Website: home-depot
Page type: address-validator
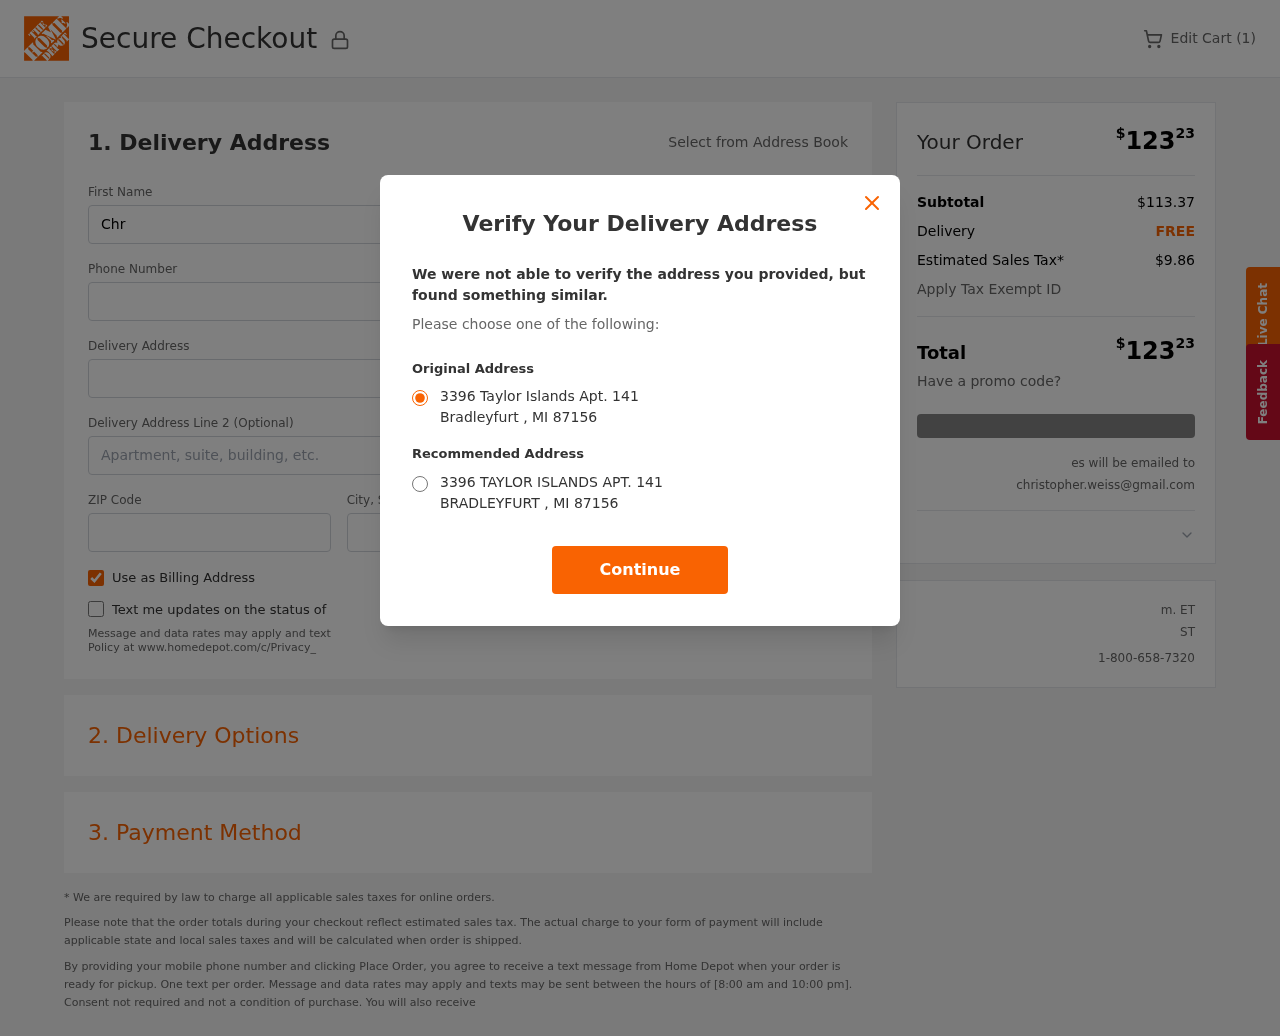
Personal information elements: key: PII_CITY
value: Bradleyfurt
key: PII_EMAIL
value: christopher.weiss@gmail.com
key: PII_POSTCODE
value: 87156
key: PII_STATE_ABBR
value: MI
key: PII_STREET
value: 3396 Taylor Islands Apt. 141
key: PII_FIRSTNAME
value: Christopher
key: PII_LASTNAME
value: Weiss
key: PII_PHONE
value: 4028628116
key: PII_STREET2
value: Apt. 645
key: PII_CITY_STATE
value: Bradleyfurt, MI
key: PII_STREET_ALT
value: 3396 TAYLOR ISLANDS APT. 141
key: PII_CITY_ALT
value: BRADLEYFURT
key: PII_POSTCODE_FULL
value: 87156
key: PII_POSTCODE_NUMERIC
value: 87156
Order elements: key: ORDER_NUM_ITEMS
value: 1
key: ORDER_TOTAL
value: $12323
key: ORDER_SUBTOTAL
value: $113.37
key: ORDER_SHIPPING_COST
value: FREE
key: ORDER_TAX
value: $9.86